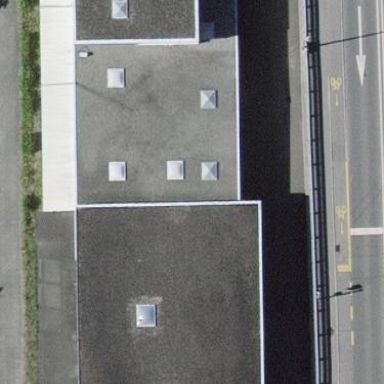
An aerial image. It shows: Industrial building.